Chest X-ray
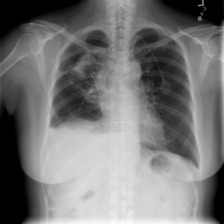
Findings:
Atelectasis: negative
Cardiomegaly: negative
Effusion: positive
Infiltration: negative
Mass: negative
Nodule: negative
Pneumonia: negative
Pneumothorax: negative
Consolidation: negative
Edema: negative
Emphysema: negative
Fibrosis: negative
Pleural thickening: negative
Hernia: negative